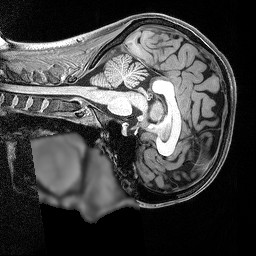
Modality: T1w
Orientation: sagittal
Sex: female
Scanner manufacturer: siemens
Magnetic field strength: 3 T
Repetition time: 2.5 s
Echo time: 0.0029 s